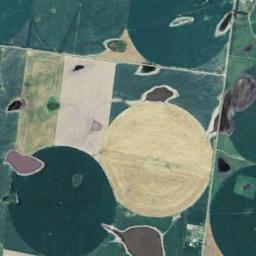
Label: circular_farmland